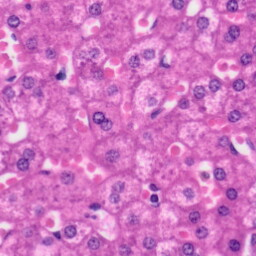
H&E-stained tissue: Liver